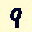
Label: 9